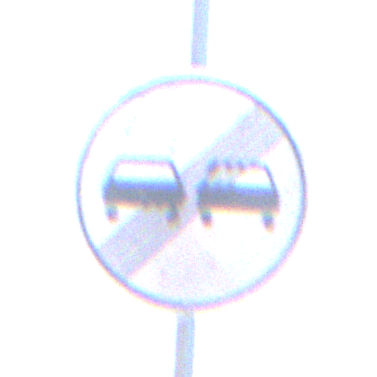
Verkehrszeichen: EndeUeberholverbot
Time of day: MorningAfternoon
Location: Outdoor (Nature)
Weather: Clear
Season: NotSpecified
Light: Natural